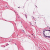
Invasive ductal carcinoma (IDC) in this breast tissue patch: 0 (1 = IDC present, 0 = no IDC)